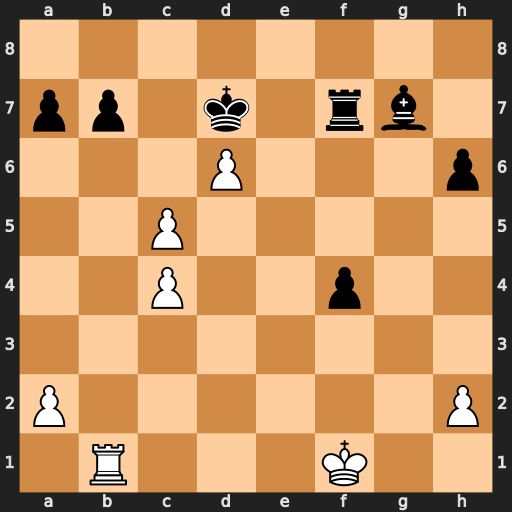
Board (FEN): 8/pp1k1rb1/3P3p/2P5/2P2p2/8/P6P/1R3K2
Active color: w
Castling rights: -
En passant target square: -
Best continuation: Rxb7+ Ke6 c6 Rf5 c7